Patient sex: M
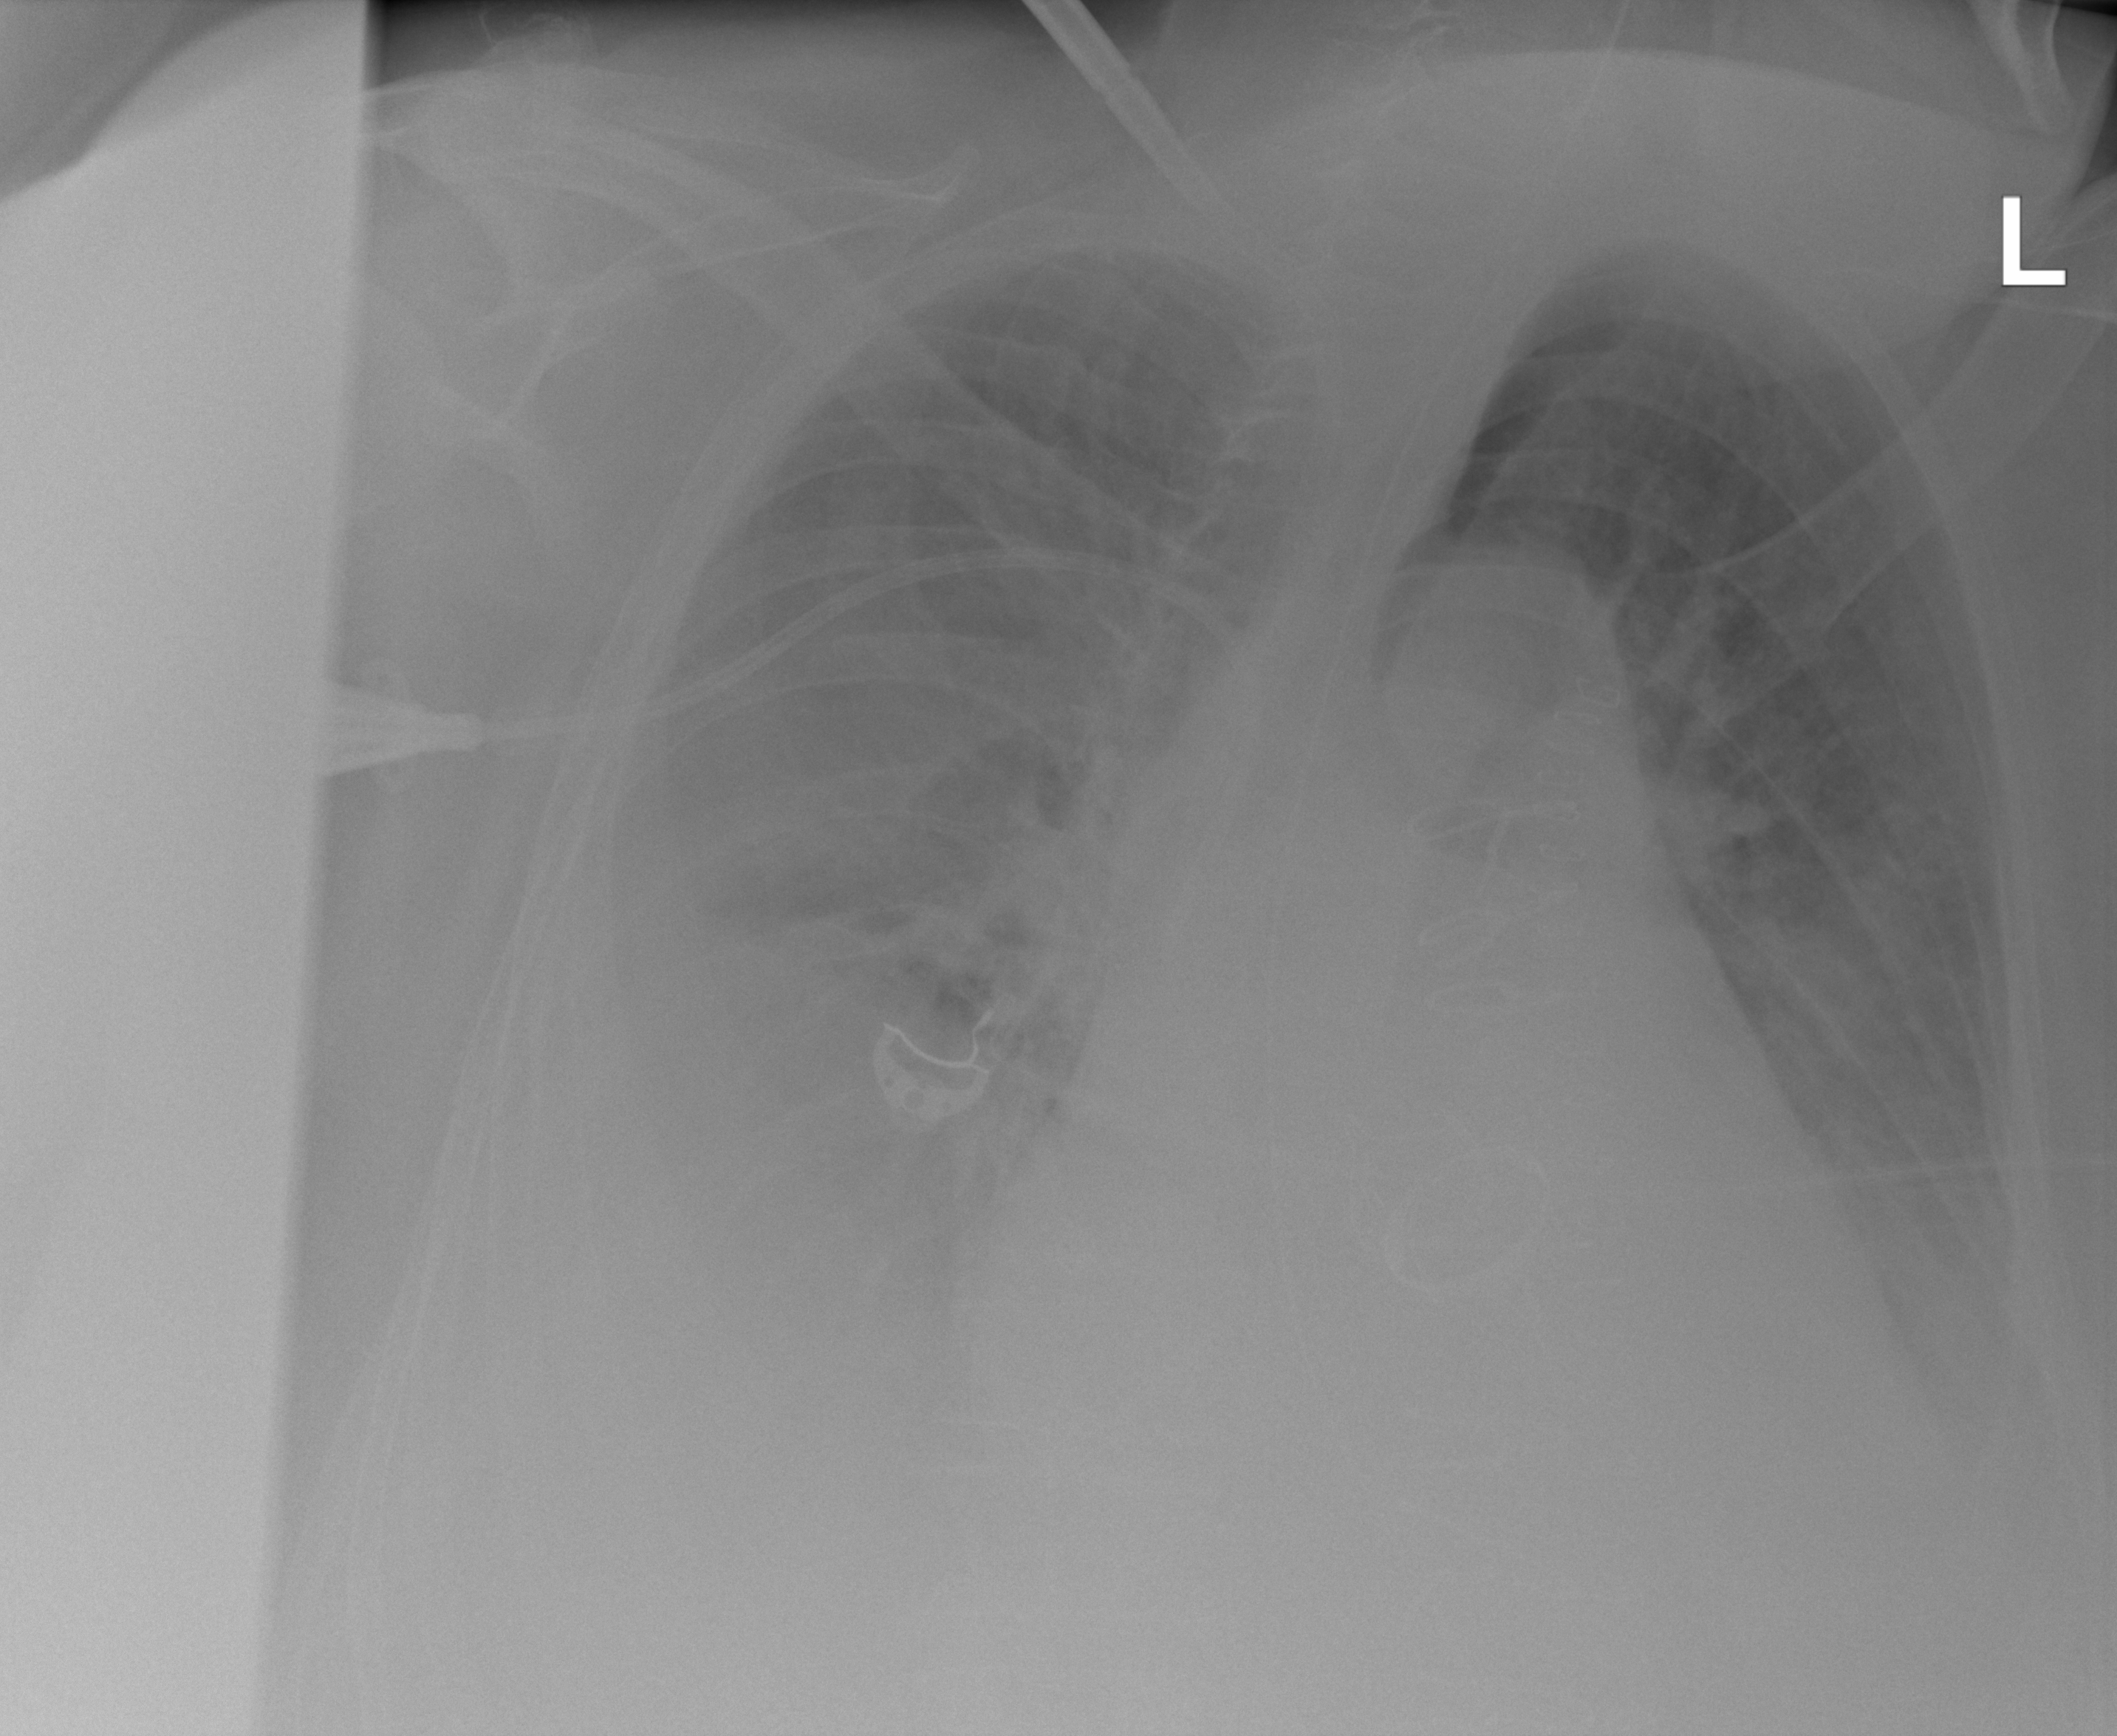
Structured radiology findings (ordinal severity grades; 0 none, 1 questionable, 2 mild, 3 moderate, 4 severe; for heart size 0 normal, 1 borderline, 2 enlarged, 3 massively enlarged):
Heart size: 2
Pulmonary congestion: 2
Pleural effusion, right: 3
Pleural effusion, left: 3
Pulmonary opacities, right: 0
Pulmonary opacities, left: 0
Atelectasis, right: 3
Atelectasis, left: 2